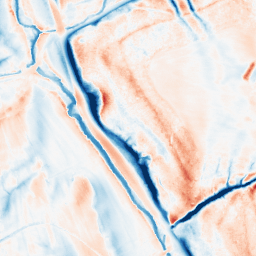
Category: classical
Decomposition family: gaussian_anisotropic
Decomposition parameters: sigma_x: 10
sigma_y: 2
Upsampling method: quartic
Upsampling parameters: scale: 2
Upsampling scale: 2